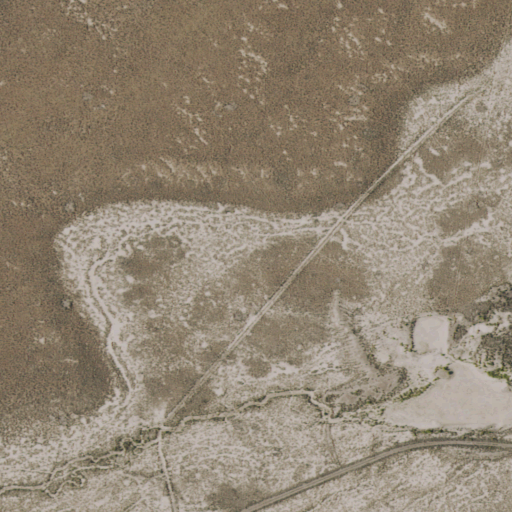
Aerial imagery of valley in Nevada named Monitor Valley containing only shrub